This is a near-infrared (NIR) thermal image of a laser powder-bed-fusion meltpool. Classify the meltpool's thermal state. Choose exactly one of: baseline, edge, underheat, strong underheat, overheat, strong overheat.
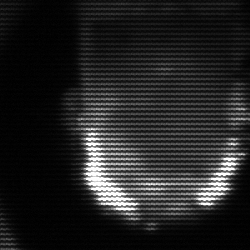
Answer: baseline